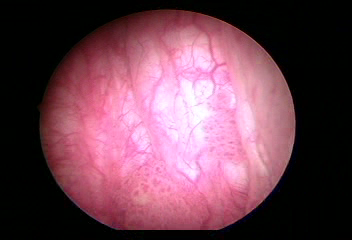
Modality: WLC
Class: Malignant
Subclass: LowGradePapillary
Lesion: L1
Stage: Ta
Morphology: Papillary
Bladder cancer association: Yes
Annotated structures: Tumor, Tumor